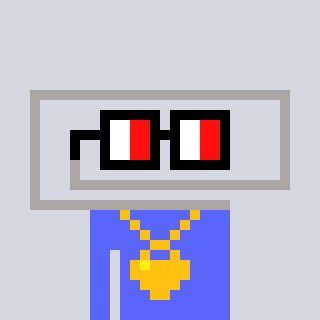
a pixel art character with square glasses with black frames and red eyes, a paperclip-shaped head and a purple-colored body on a cool background